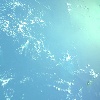
Label: water